Question: I am using a service to update a DB table.
'''
myApp.factory('createGal', function ($http, $q)
{
return {
createGal: function ()
{
var deferred = $q.defer();
var newGalleryArray = {};
newGalleryArray.galleryName = 'New Image Gallery';
newGalleryArray.client = 245;
$http.post('/beta/images/create', {newGalleryArray: newGalleryArray}).success(function(data)
{
console.log(data);
deferred.resolve(data);
});
return deferred.promise;
}
};
});
'''
'''
public function create()
{
print_r($_POST);
}
'''
The array is returning empty. Am i passing the array incorrectly?

Thanks
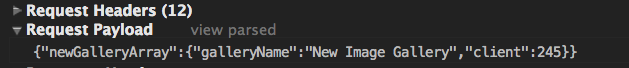
Answer: It's been a while since I've used PHP, but doesn't '$_POST' just contain request paramaters? '$http.post' sends data through a JSON payload, not request parameters. So, you'll need to use something like <URL>